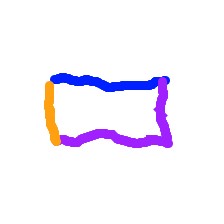
Shape: rectangle